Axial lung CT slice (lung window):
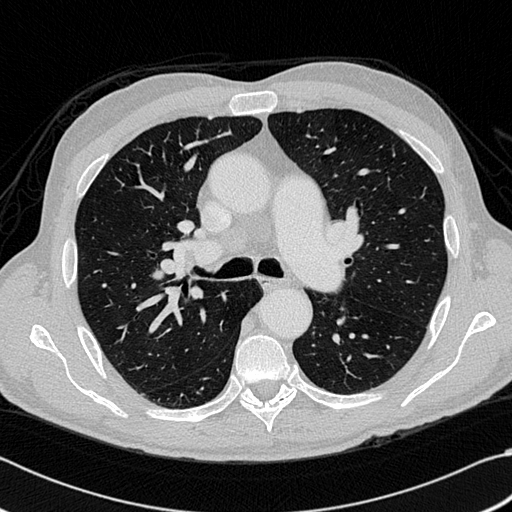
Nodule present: no